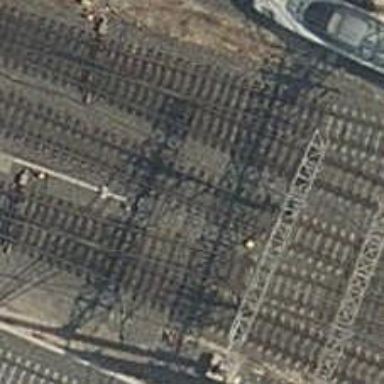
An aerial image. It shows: Railway track with contact lines for electrification.